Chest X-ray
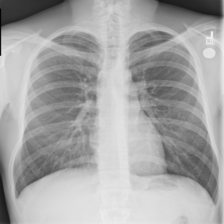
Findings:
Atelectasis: negative
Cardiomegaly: negative
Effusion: negative
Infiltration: negative
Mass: negative
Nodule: negative
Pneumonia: negative
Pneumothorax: negative
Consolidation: negative
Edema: negative
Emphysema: negative
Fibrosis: negative
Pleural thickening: negative
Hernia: negative